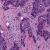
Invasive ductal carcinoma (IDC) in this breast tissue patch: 1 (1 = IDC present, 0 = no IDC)